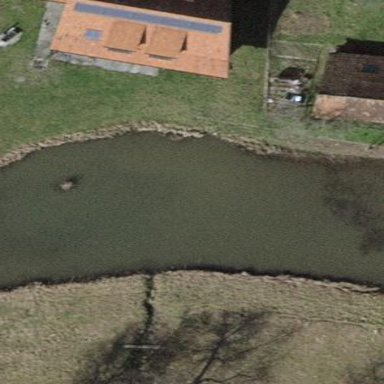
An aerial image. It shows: Pond surrounded by natural water.